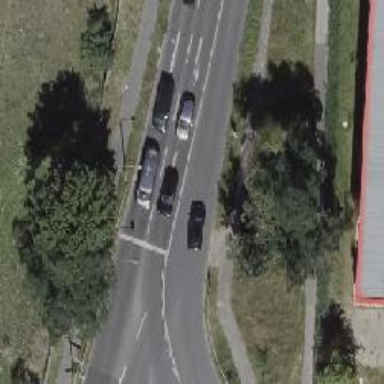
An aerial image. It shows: Road with traffic signals.